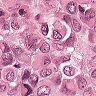
Metastatic tissue present: yes